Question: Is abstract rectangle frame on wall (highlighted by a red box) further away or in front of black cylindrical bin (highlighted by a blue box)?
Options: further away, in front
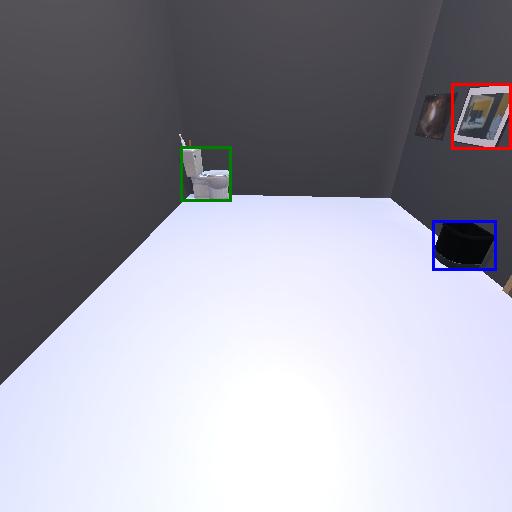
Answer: further away